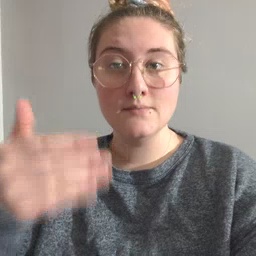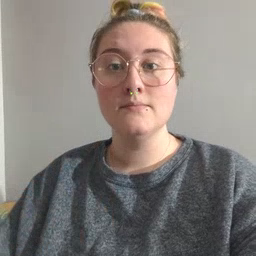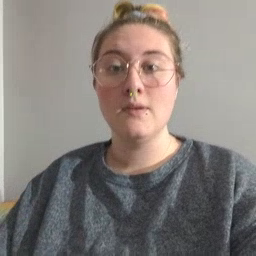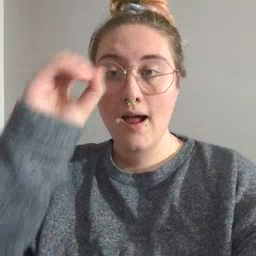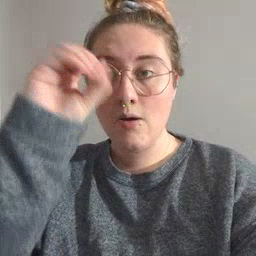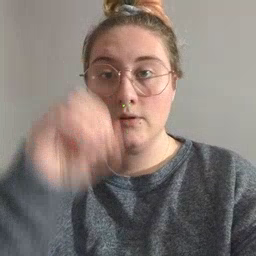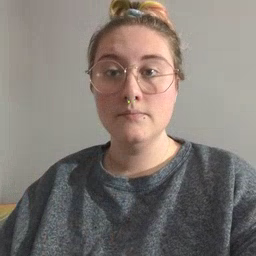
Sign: owl